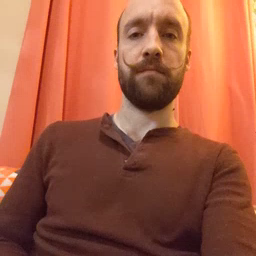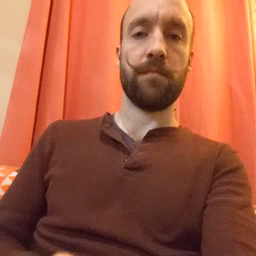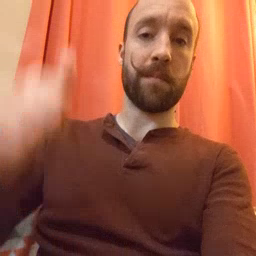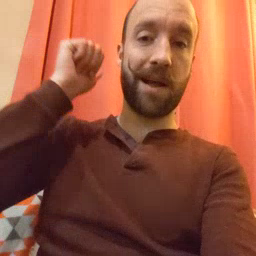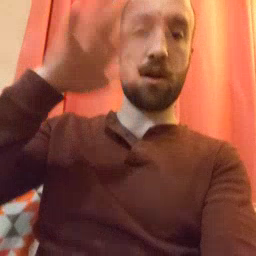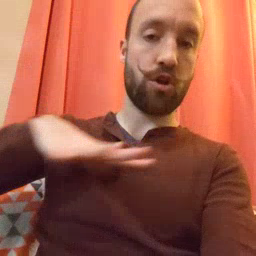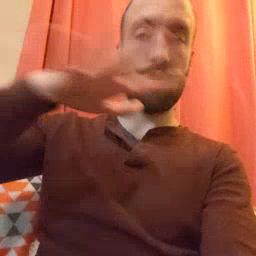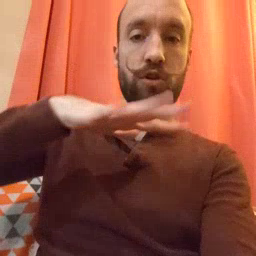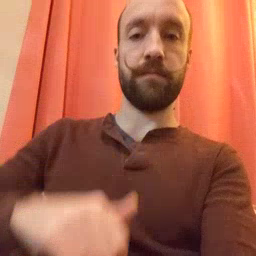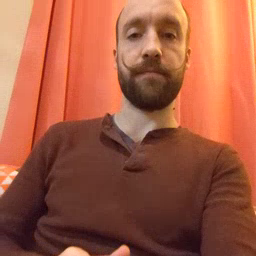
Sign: backyard